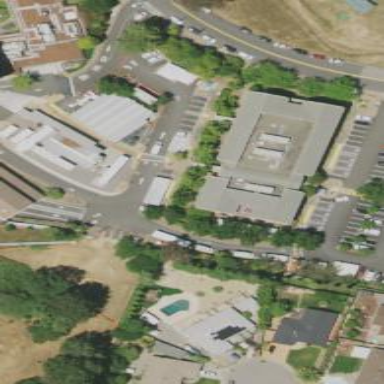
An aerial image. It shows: Hospital building.